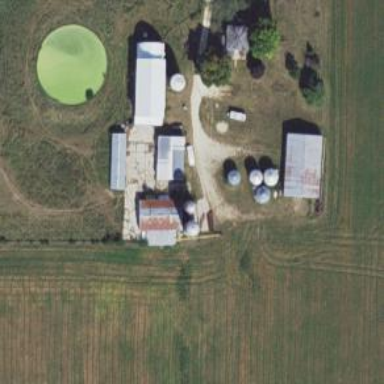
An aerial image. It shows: Silo.